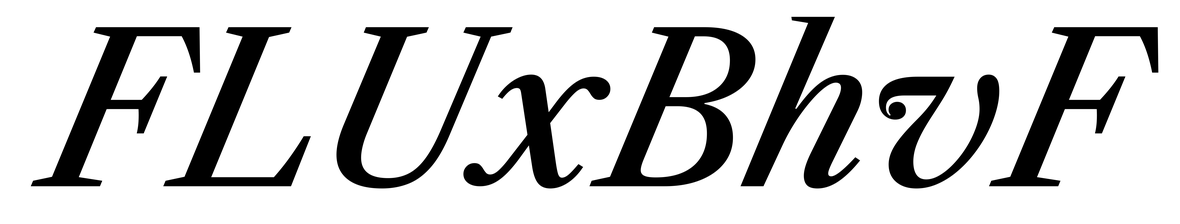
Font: LibreCaslonText-Italic_Medium_Italic